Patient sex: M
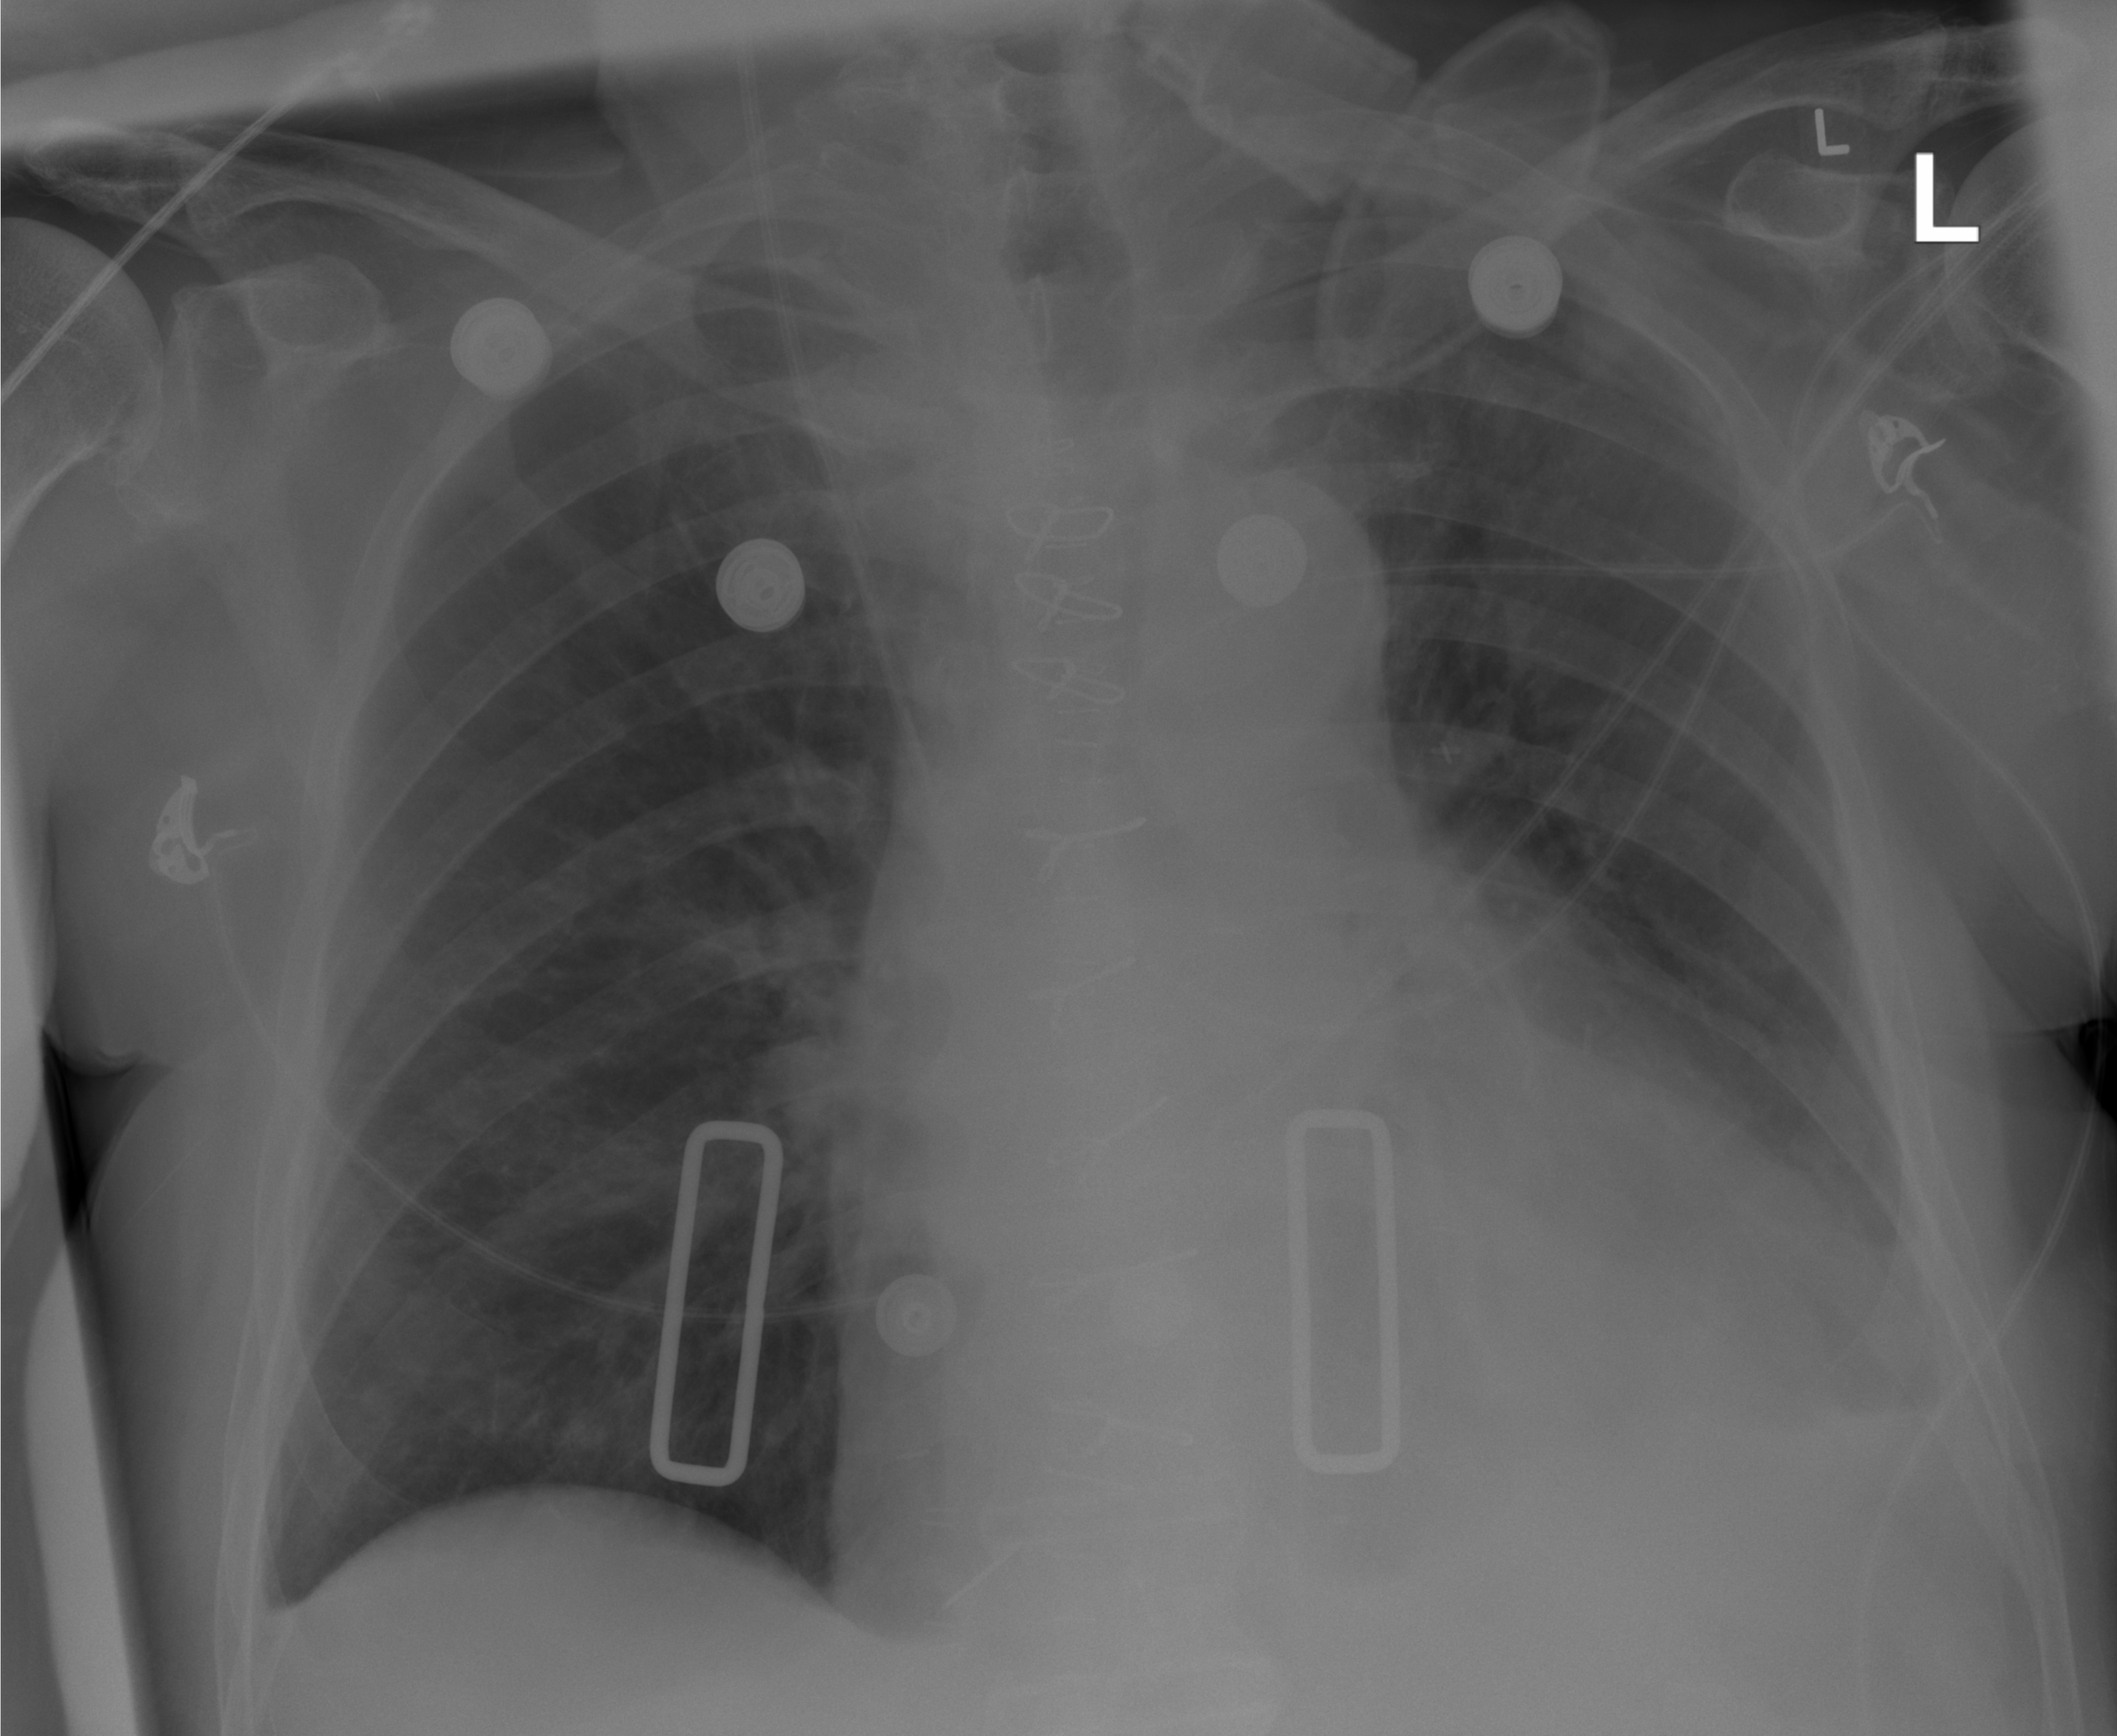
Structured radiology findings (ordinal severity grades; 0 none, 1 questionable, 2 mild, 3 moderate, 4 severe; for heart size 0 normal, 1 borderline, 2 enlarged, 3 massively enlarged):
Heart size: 2
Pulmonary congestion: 0
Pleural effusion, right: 2
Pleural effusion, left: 2
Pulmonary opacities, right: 0
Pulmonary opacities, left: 0
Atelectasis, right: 2
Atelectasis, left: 2